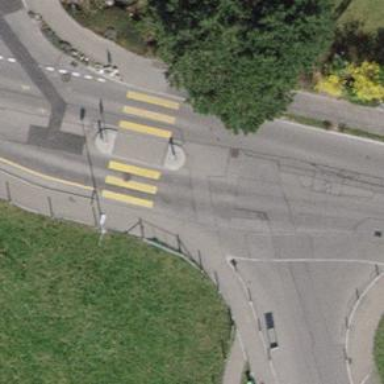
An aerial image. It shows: Zebra crossing with island in the middle.